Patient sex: F
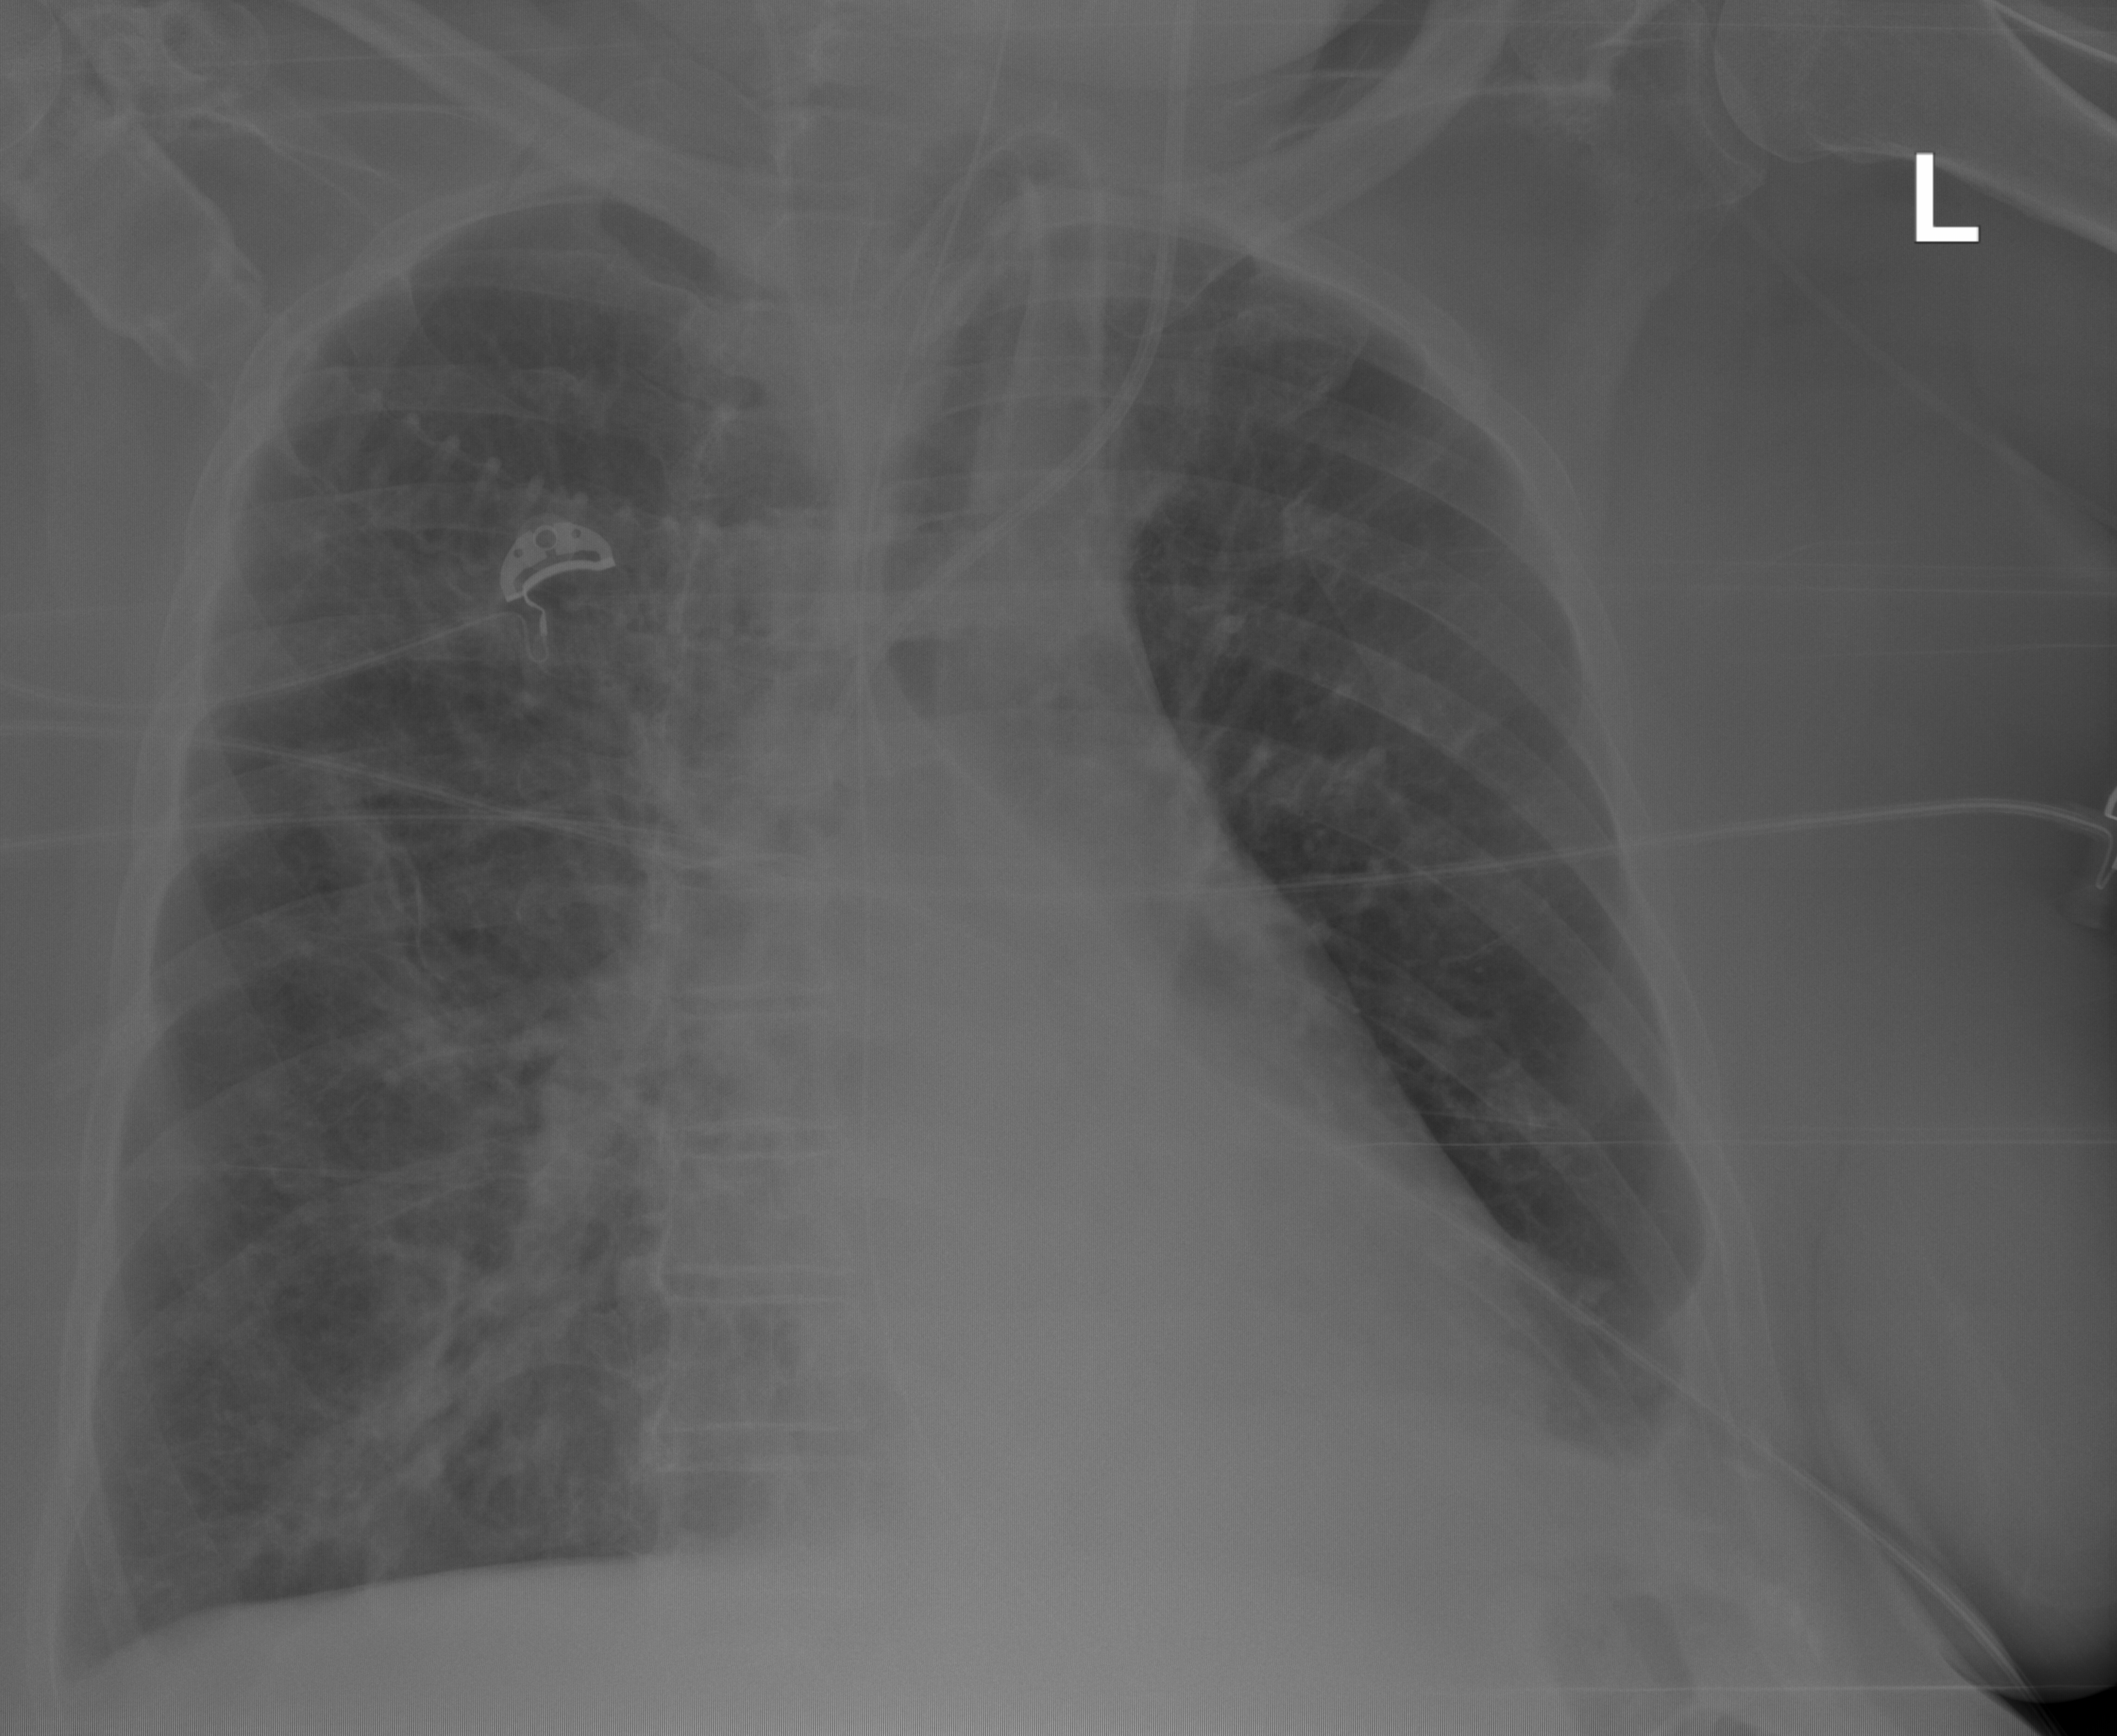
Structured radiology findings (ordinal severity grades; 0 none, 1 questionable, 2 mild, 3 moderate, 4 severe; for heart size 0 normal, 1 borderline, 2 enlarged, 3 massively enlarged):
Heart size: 0
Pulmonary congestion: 0
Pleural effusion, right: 0
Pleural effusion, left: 2
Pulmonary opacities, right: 2
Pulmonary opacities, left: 0
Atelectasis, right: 2
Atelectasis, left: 0